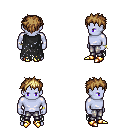
a pixel art fantasy rpg character, male body template, dark elf, purple skin, black tattered cape, metal pants, blonde bedhead hairstyle, bracelets, gold boots, four views (front, back, left, right), 2x2 character sprite sheet, small pixel art, hard edges, no anti-aliasing